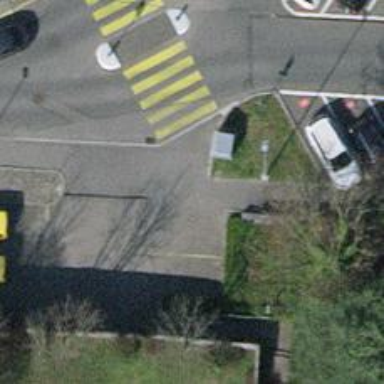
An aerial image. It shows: Footway made of paving stones.